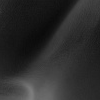
Atmospheric dust classification: not_dusty